Brain MRI, t2w sequence, axial 2D slice.
Patient: age 39, sex F, weight 95 kg, height 1.95 m
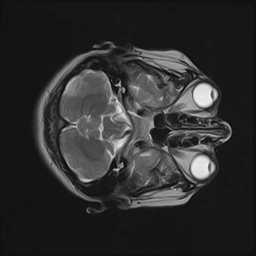